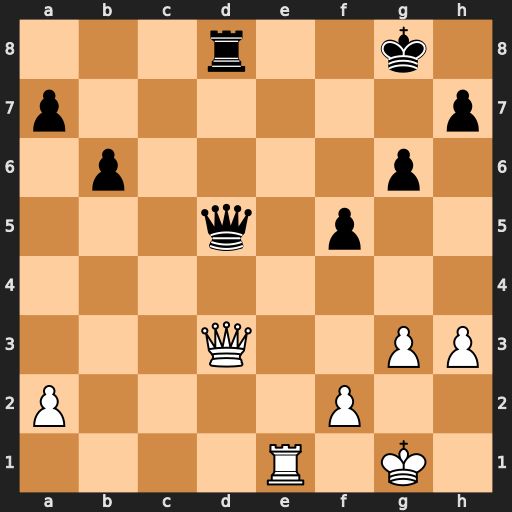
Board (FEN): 3r2k1/p6p/1p4p1/3q1p2/8/3Q2PP/P4P2/4R1K1
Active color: w
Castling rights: -
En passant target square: -
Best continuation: Re8+ Rxe8 Qxd5+